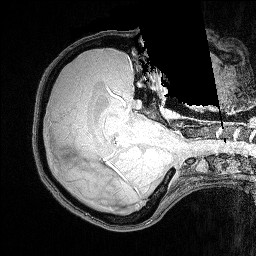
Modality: FLASH
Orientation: axial
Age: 31
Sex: female